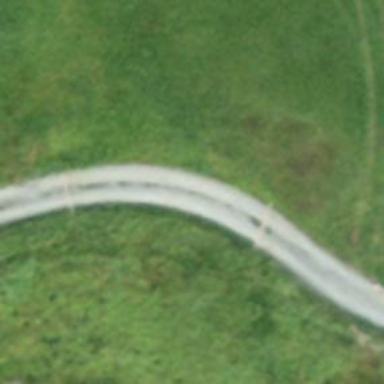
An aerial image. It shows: Unclassified road with fine gravel surface.